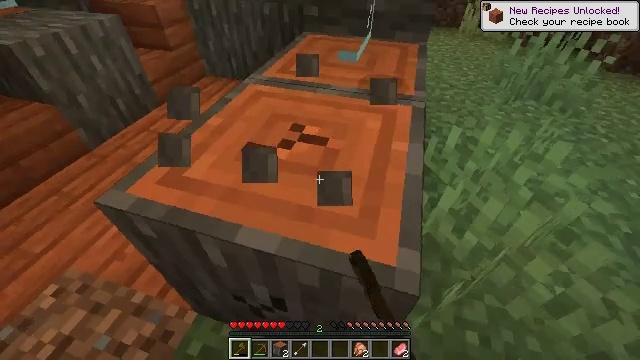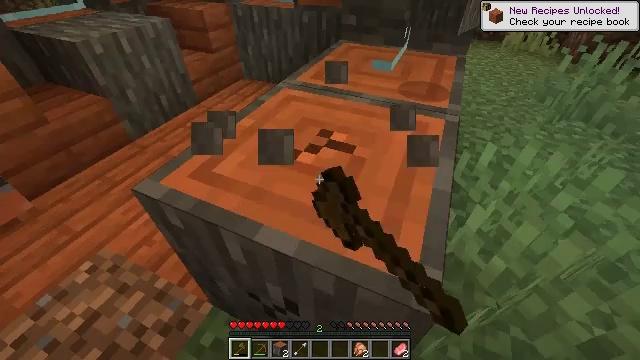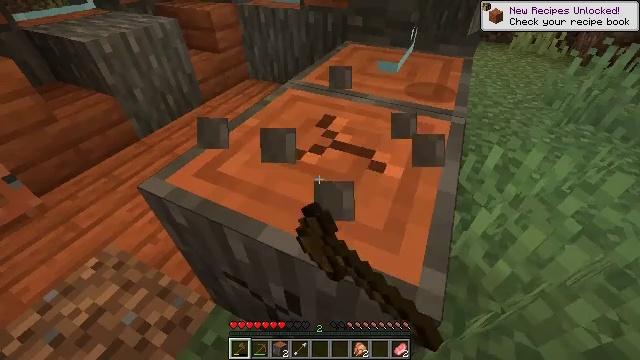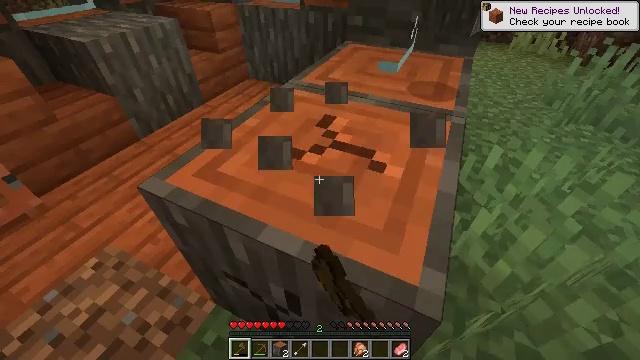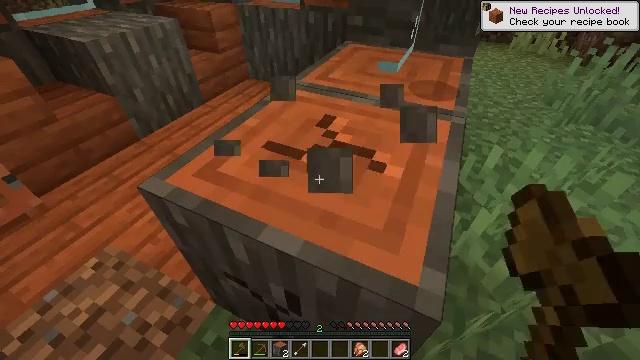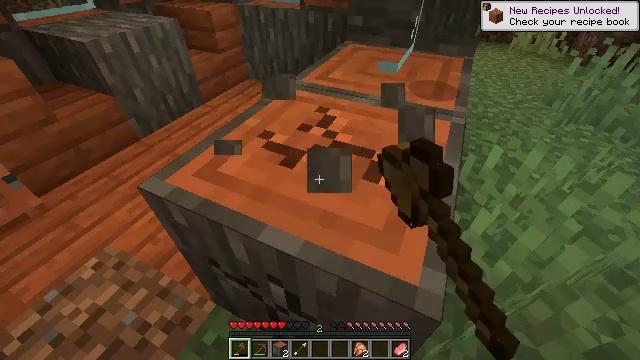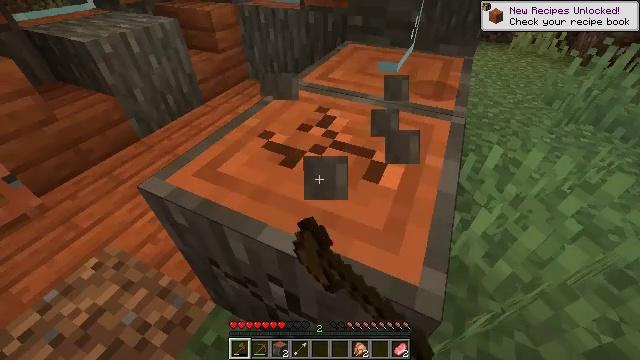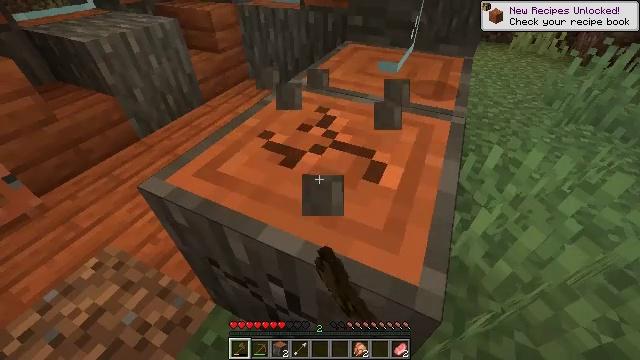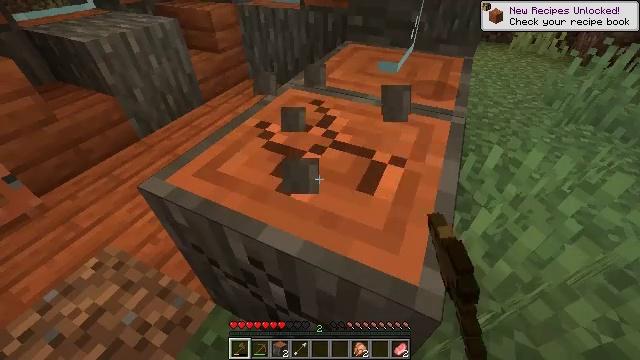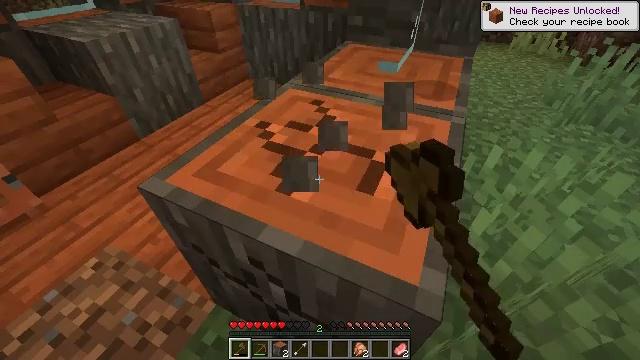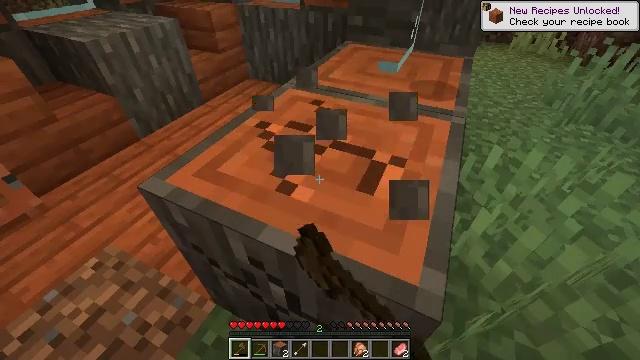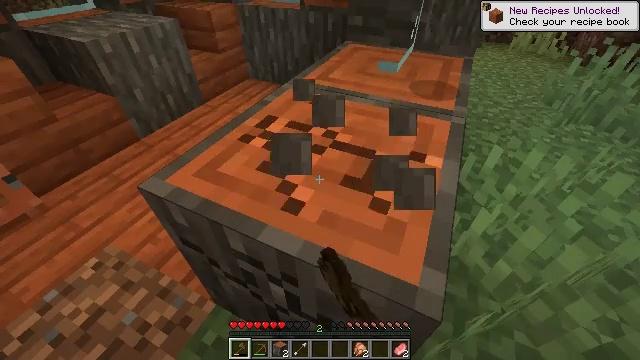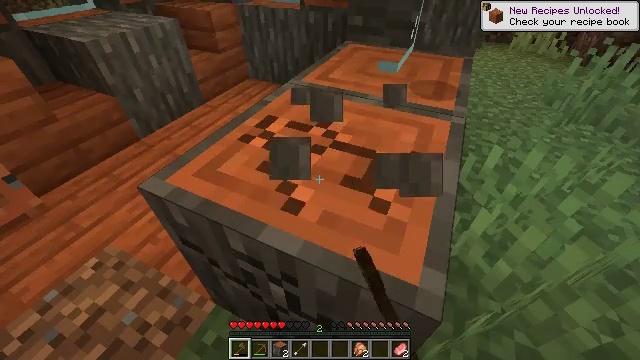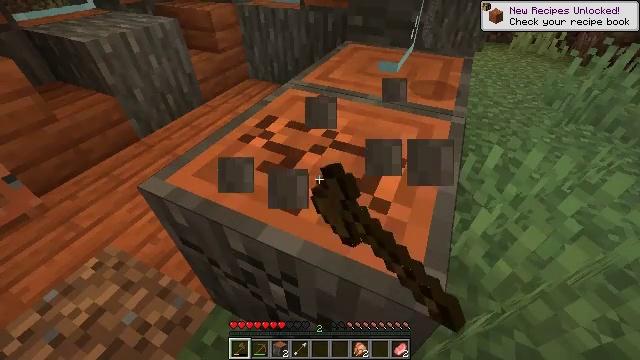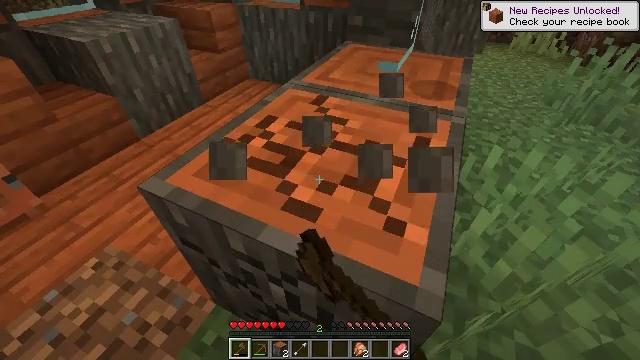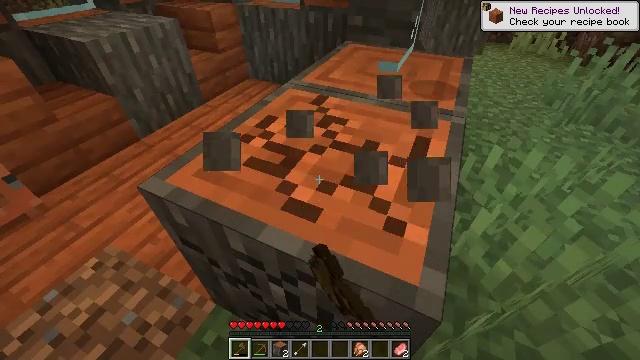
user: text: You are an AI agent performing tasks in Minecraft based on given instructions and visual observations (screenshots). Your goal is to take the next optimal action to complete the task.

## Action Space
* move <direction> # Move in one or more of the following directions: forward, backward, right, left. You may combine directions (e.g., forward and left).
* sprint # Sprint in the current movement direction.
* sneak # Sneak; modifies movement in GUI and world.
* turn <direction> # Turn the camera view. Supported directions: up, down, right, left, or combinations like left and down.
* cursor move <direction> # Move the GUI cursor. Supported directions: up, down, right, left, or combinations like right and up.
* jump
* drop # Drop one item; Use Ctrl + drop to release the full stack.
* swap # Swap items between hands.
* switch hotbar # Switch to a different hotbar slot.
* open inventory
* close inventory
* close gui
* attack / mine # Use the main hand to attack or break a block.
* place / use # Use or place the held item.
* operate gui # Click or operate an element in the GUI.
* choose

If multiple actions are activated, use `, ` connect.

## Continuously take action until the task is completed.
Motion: motion action
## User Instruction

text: Collect acacia logs by breaking the tree.
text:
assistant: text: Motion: turn left and up, attack / mine
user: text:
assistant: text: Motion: turn left, attack / mine
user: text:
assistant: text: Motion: attack / mine
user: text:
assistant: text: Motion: attack / mine
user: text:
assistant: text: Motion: attack / mine
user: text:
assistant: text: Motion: attack / mine
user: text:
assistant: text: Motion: attack / mine
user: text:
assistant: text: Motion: attack / mine
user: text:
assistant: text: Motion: attack / mine
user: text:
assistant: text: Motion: attack / mine
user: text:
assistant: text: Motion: attack / mine
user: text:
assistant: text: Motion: attack / mine
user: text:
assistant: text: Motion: attack / mine
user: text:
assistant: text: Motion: attack / mine
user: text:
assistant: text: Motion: attack / mine
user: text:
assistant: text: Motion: attack / mine
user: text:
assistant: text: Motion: attack / mine
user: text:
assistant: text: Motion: attack / mine
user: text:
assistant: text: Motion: attack / mine
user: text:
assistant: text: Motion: attack / mine
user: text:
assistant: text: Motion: turn right, attack / mine
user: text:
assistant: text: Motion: turn right, attack / mine
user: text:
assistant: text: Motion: turn right, attack / mine
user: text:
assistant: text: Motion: turn right, attack / mine
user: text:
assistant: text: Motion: turn right, attack / mine
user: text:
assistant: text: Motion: attack / mine
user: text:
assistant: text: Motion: attack / mine
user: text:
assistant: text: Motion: attack / mine